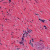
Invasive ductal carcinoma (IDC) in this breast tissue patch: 0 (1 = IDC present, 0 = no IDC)